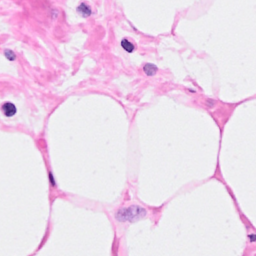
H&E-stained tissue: Breast